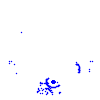
Particle: kaon